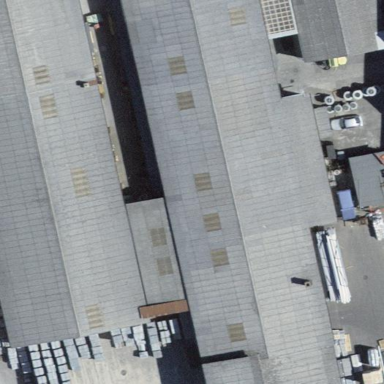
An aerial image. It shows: Industrial building.